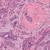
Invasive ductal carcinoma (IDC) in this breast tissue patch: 1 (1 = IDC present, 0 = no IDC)